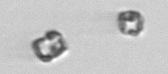
Label: Thalassiosira_sp_aff_mala